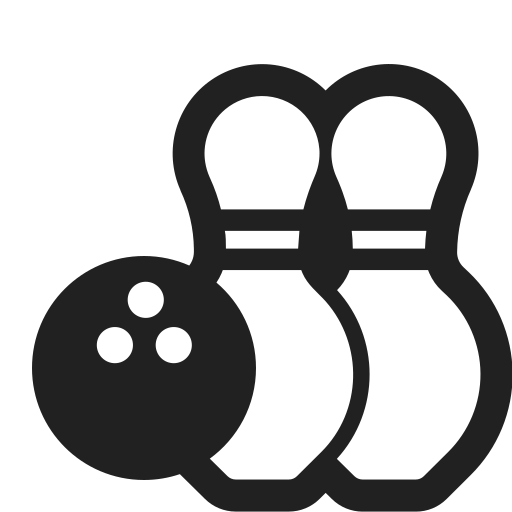
bowling high contrast